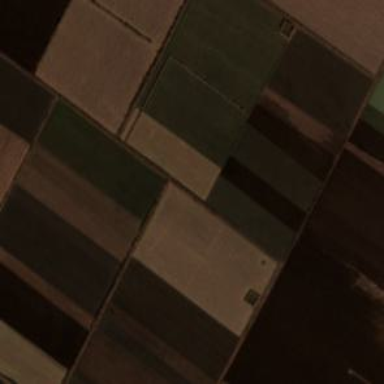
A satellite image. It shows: View of farmland.